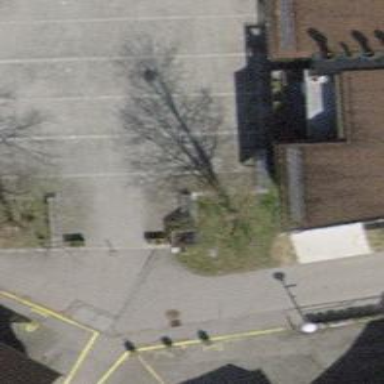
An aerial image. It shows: Bench for seating.